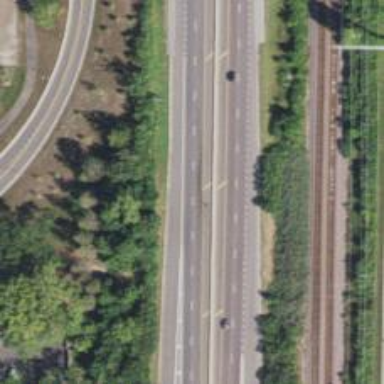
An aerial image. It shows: Motorway junction.